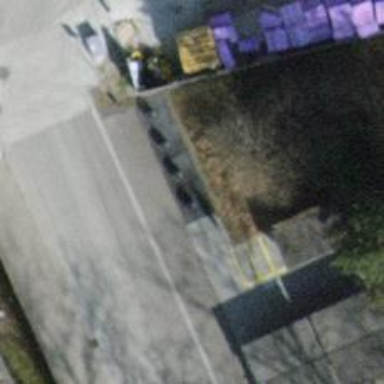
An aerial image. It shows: Recycling facility.